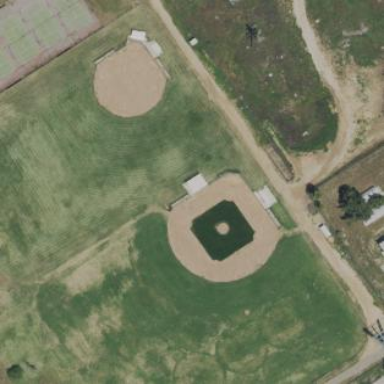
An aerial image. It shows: Baseball pitch for leisure land activities.